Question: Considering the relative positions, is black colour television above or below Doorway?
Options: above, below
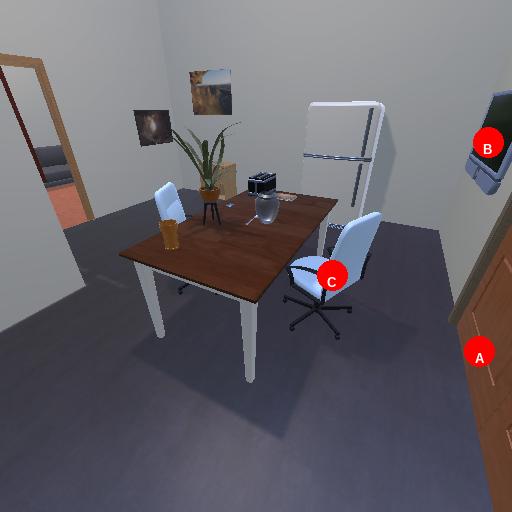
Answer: above